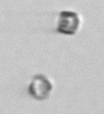
Label: Thalassiosira_sp_aff_mala